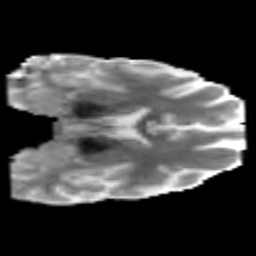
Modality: MD
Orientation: coronal
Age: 30
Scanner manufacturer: philips
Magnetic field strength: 3 T
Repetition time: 8.438 s
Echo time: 0.1273 s